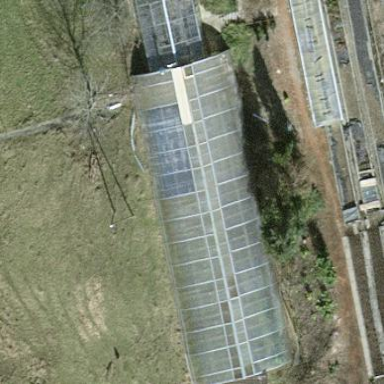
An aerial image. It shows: Greenhouse.